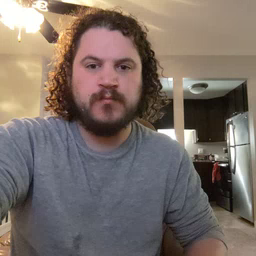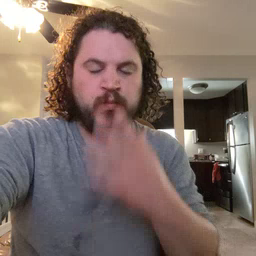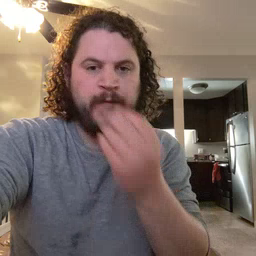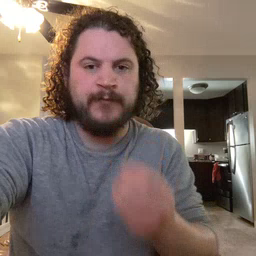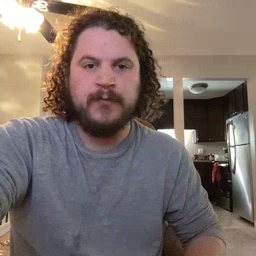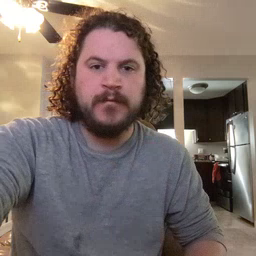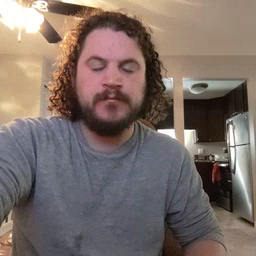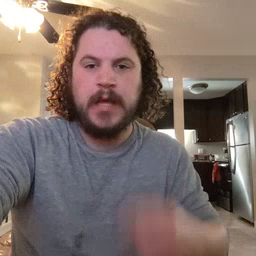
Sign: wolf